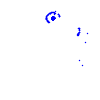
Particle: kaon